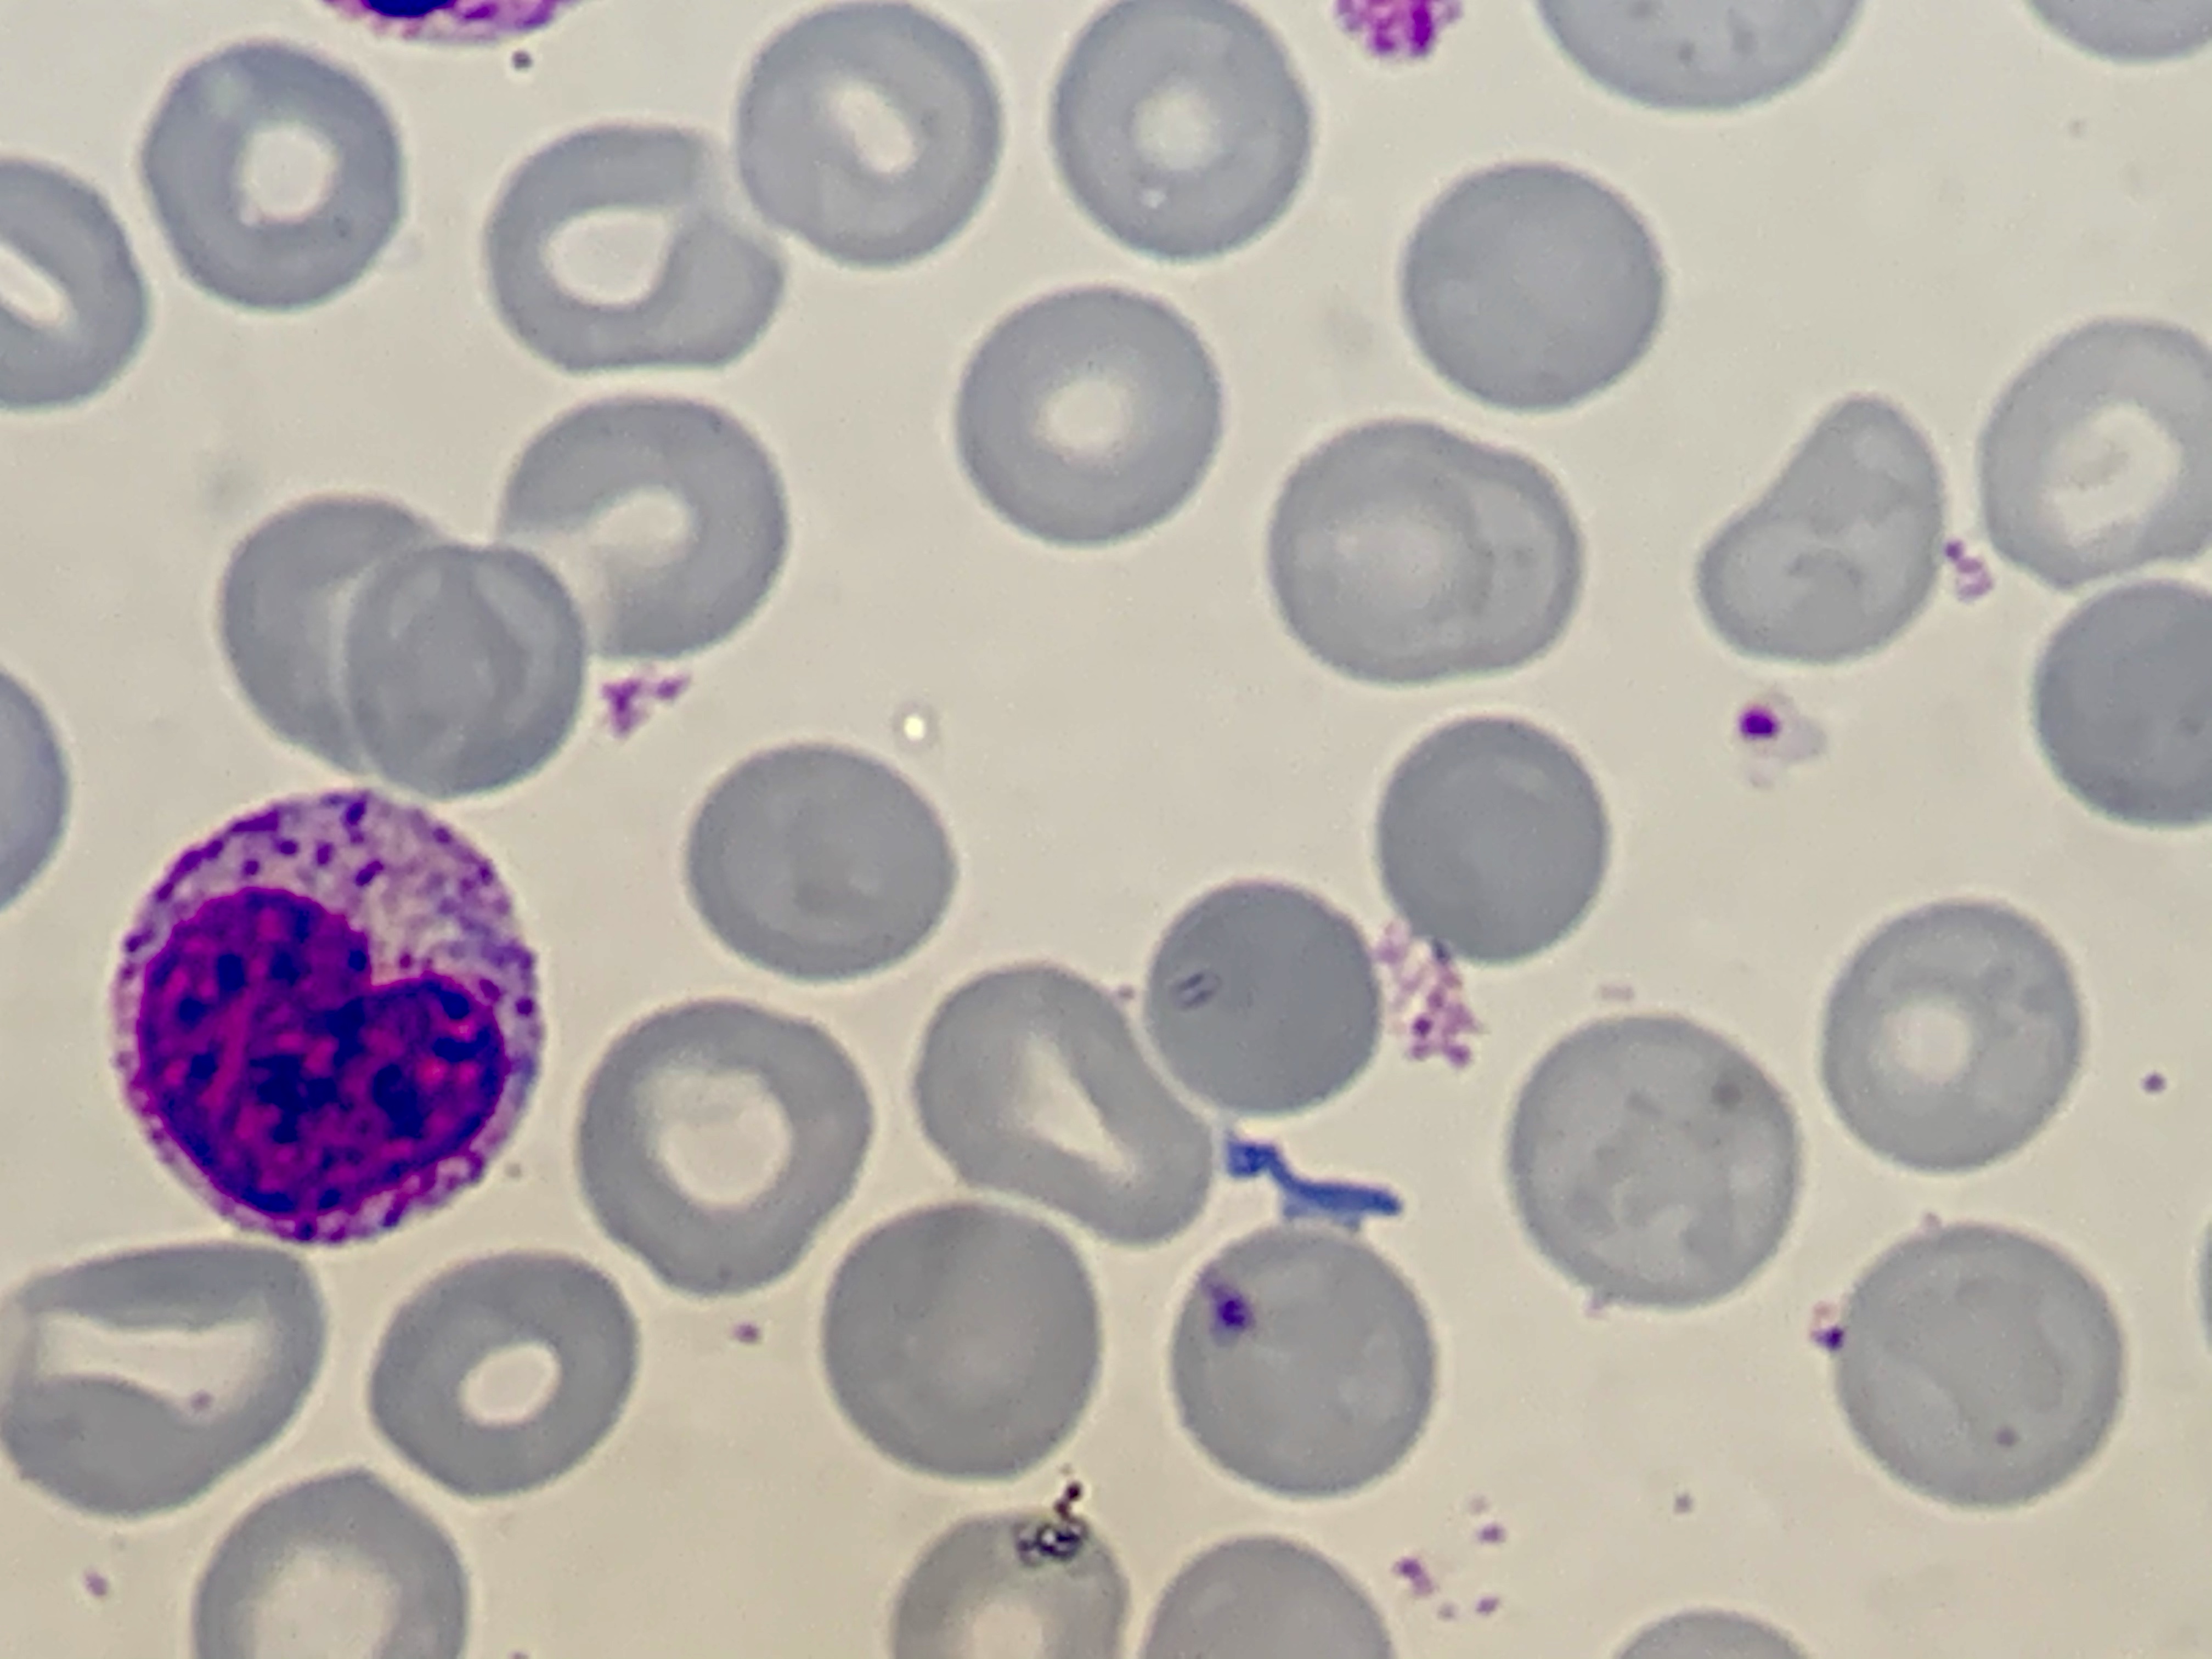
Cell type: BAND CELLS